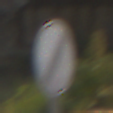
Verkehrszeichen: EndeSaemtlicherBegrenzungen
Umgebung: Outdoor, Suburban
Tageszeit: MorningAfternoon
Wetter: PartlyCloudy
Licht: Natural
Jahreszeit: NotSpecified
Kontrast: HighContrast